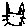
Label: cat